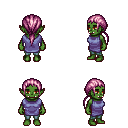
a pixel art fantasy rpg character, female body template, orc, green skin, chain tabard jacket, teal pants, pink ponytail hairstyle, four views (front, back, left, right), 2x2 character sprite sheet, small pixel art, hard edges, no anti-aliasing